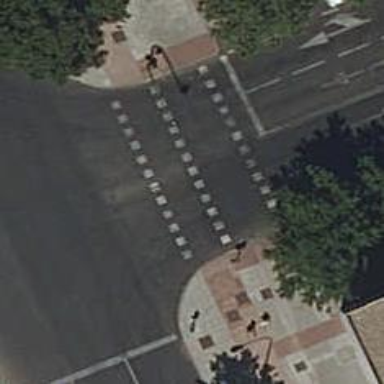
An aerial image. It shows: Footway with zebra crossing.